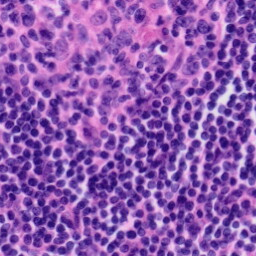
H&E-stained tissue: Tonsil